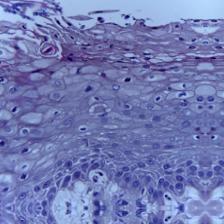
Diagnosis: OSCC